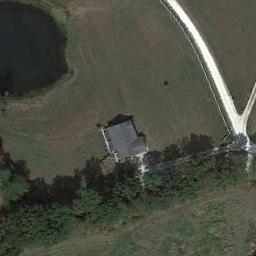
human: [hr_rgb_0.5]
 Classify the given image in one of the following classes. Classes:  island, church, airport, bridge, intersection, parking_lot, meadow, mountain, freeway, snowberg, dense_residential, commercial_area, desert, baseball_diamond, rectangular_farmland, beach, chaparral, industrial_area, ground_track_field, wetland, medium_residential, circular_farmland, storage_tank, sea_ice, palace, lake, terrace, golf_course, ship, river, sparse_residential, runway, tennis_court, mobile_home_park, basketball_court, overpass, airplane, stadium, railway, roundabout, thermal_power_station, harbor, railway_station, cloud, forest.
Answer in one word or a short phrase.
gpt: sparse_residential